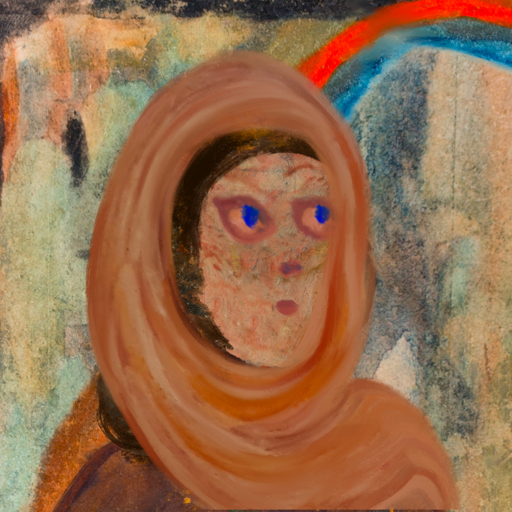
Background: Childish, Head And Neck Side: Orphan, Face Side: Mother_And_Son_Mother, Bust: Comrade, Hair Side: Gypsy_Queen, Head Accessory: Pious_Lady_Scarf, Second Necklace: Blank, Necklace: Blank, Baby: Blank